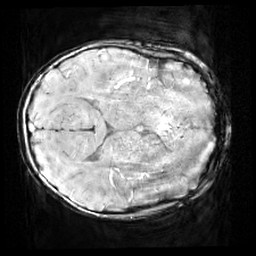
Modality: SWI
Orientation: axial
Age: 8
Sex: male
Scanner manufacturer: siemens
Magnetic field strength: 3 T
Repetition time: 0.027 s
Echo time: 0.02 s